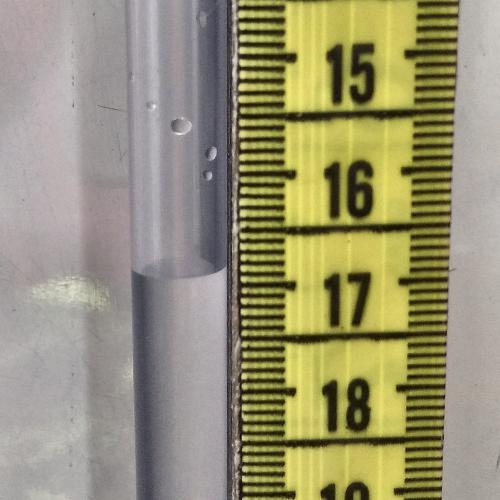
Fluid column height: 16.9 cm